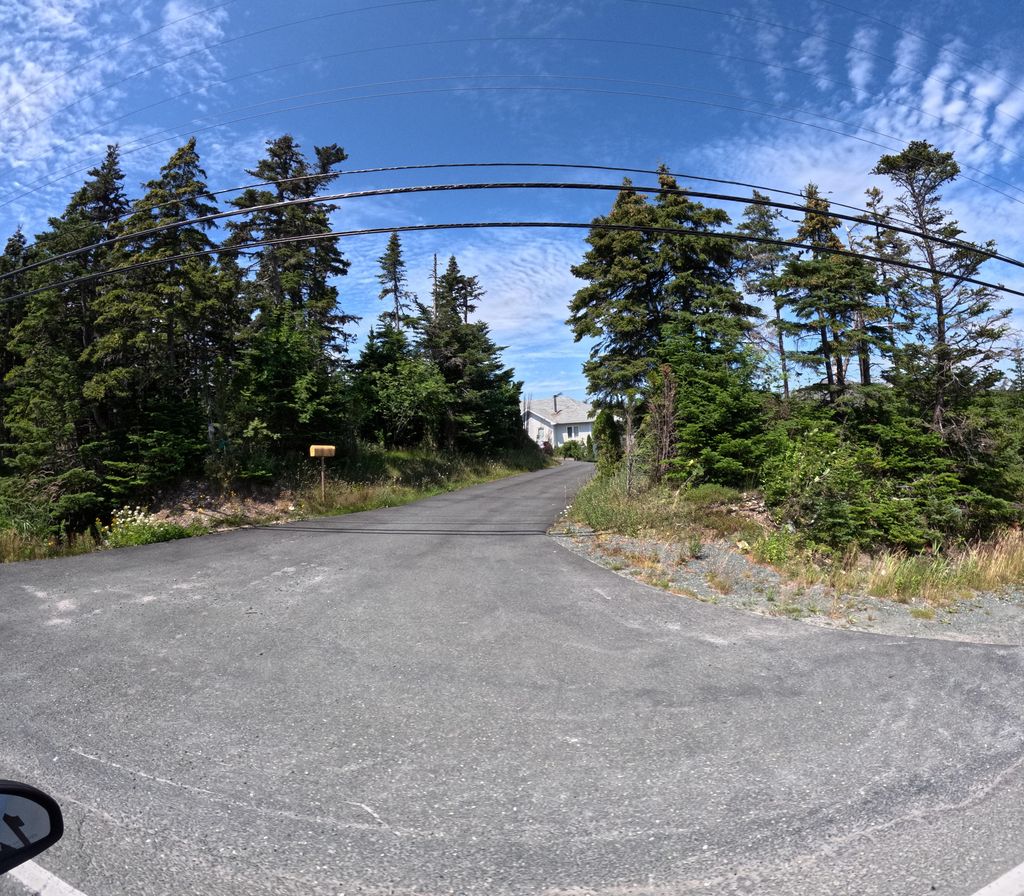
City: st_johns